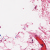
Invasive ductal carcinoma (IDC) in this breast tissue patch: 0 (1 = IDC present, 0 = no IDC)